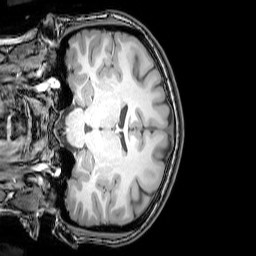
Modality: T1w
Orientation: coronal
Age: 20
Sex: female
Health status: healthy
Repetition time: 0.081 s
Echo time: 0.037 s